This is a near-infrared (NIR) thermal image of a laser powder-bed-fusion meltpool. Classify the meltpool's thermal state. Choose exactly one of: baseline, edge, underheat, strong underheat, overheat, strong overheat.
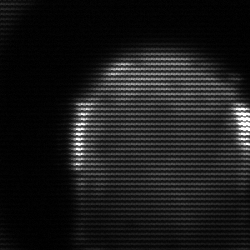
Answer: edge